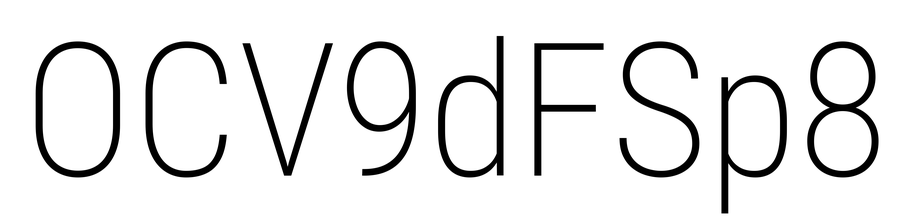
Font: Roboto_Condensed_ExtraLight